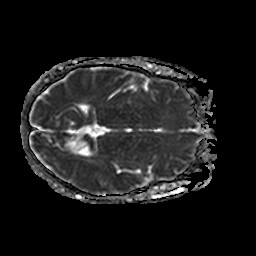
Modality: ADC
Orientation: axial
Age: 60
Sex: female
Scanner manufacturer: philips
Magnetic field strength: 1.5 T
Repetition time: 4.806 s
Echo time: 0.07764 s